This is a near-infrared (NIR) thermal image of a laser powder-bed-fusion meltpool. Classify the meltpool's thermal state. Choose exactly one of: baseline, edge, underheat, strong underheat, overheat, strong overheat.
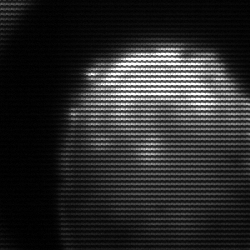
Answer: edge